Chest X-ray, PA view. Patient: 19 years old, sex F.
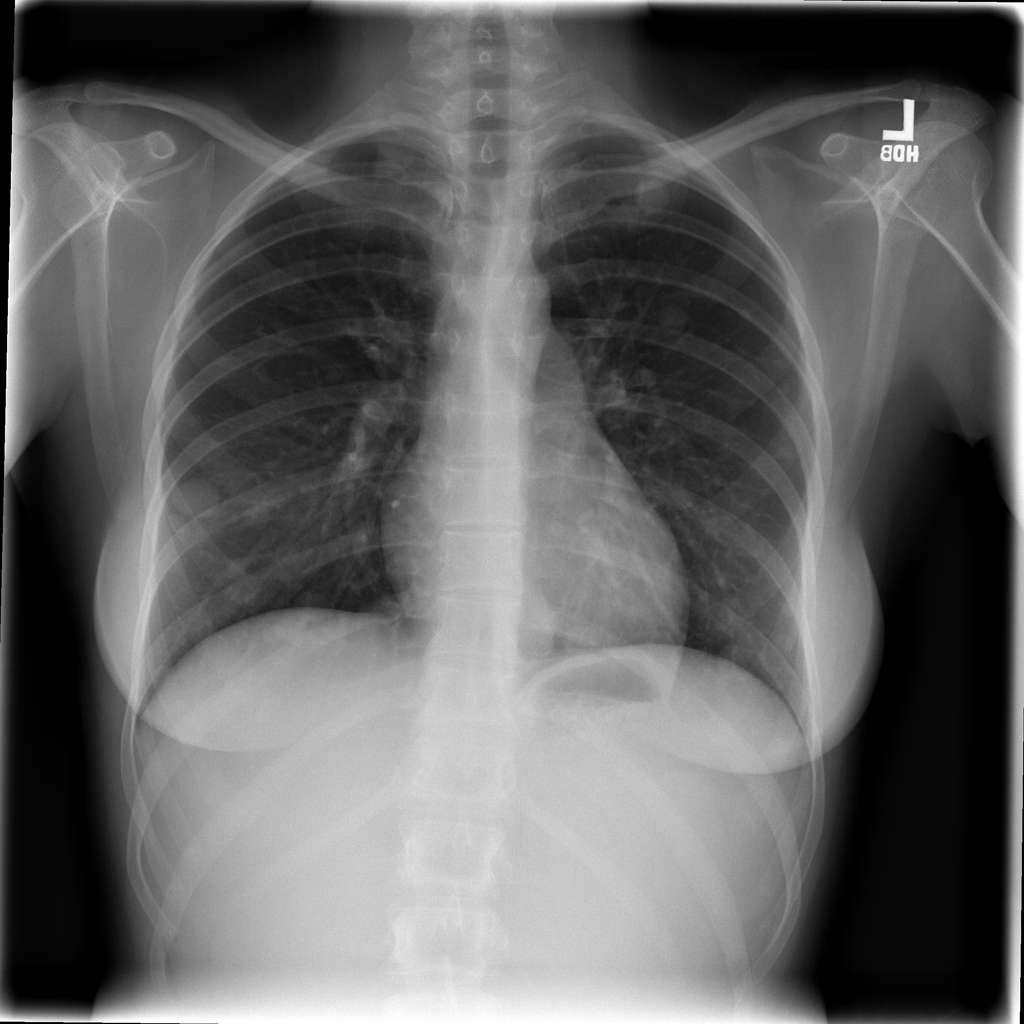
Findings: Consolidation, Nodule